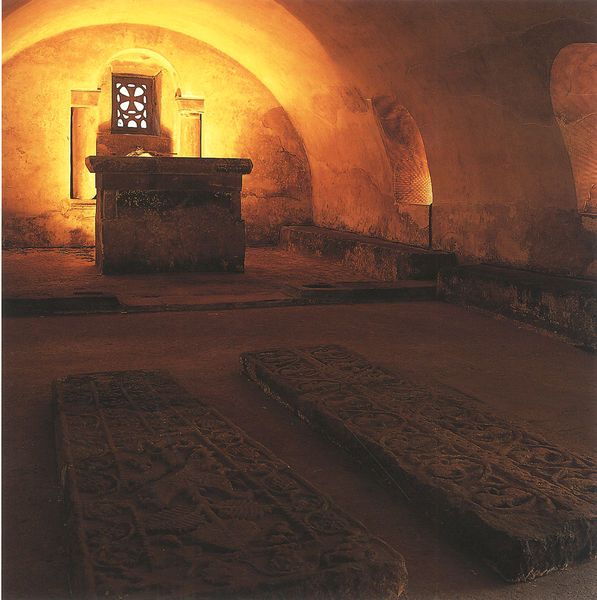
Titel: Kathedrale von Oviedo
Standort: Oviedo, Kathedrale (EU - E)
Schlagwörter: dunkel, feuer, schatten, fenster, hell, licht, säulen, muster, ornament, stein, trauer, vögel, kirche, boden, gotik, kreis, relief, bogen, warm, mauer, kahl, rundbogen, verzierung, stufe, platte, halle, foto, fotografie, gewölbe, alter, kreuz, dom, fliesen, altar, kathedrale, gruft, rosette, grab, gräber, andacht, romanik, gelblich, steinplatten, grabmal, fesnter, nischen, krypta, tonnengewölbe, katakomben, grablege, unterkirche, grabplatte, fenstereinschnitte, indirekt, grabplatten, tunnelbogen